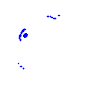
Particle: electron